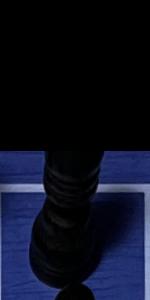
Label: Bishop_Black